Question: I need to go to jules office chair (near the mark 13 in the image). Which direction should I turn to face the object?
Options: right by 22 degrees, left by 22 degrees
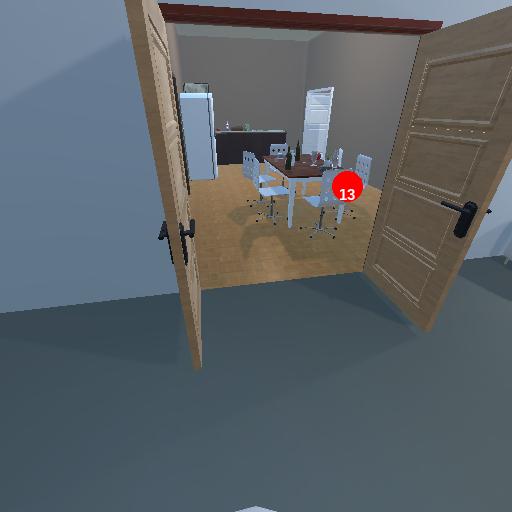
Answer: right by 22 degrees